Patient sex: F
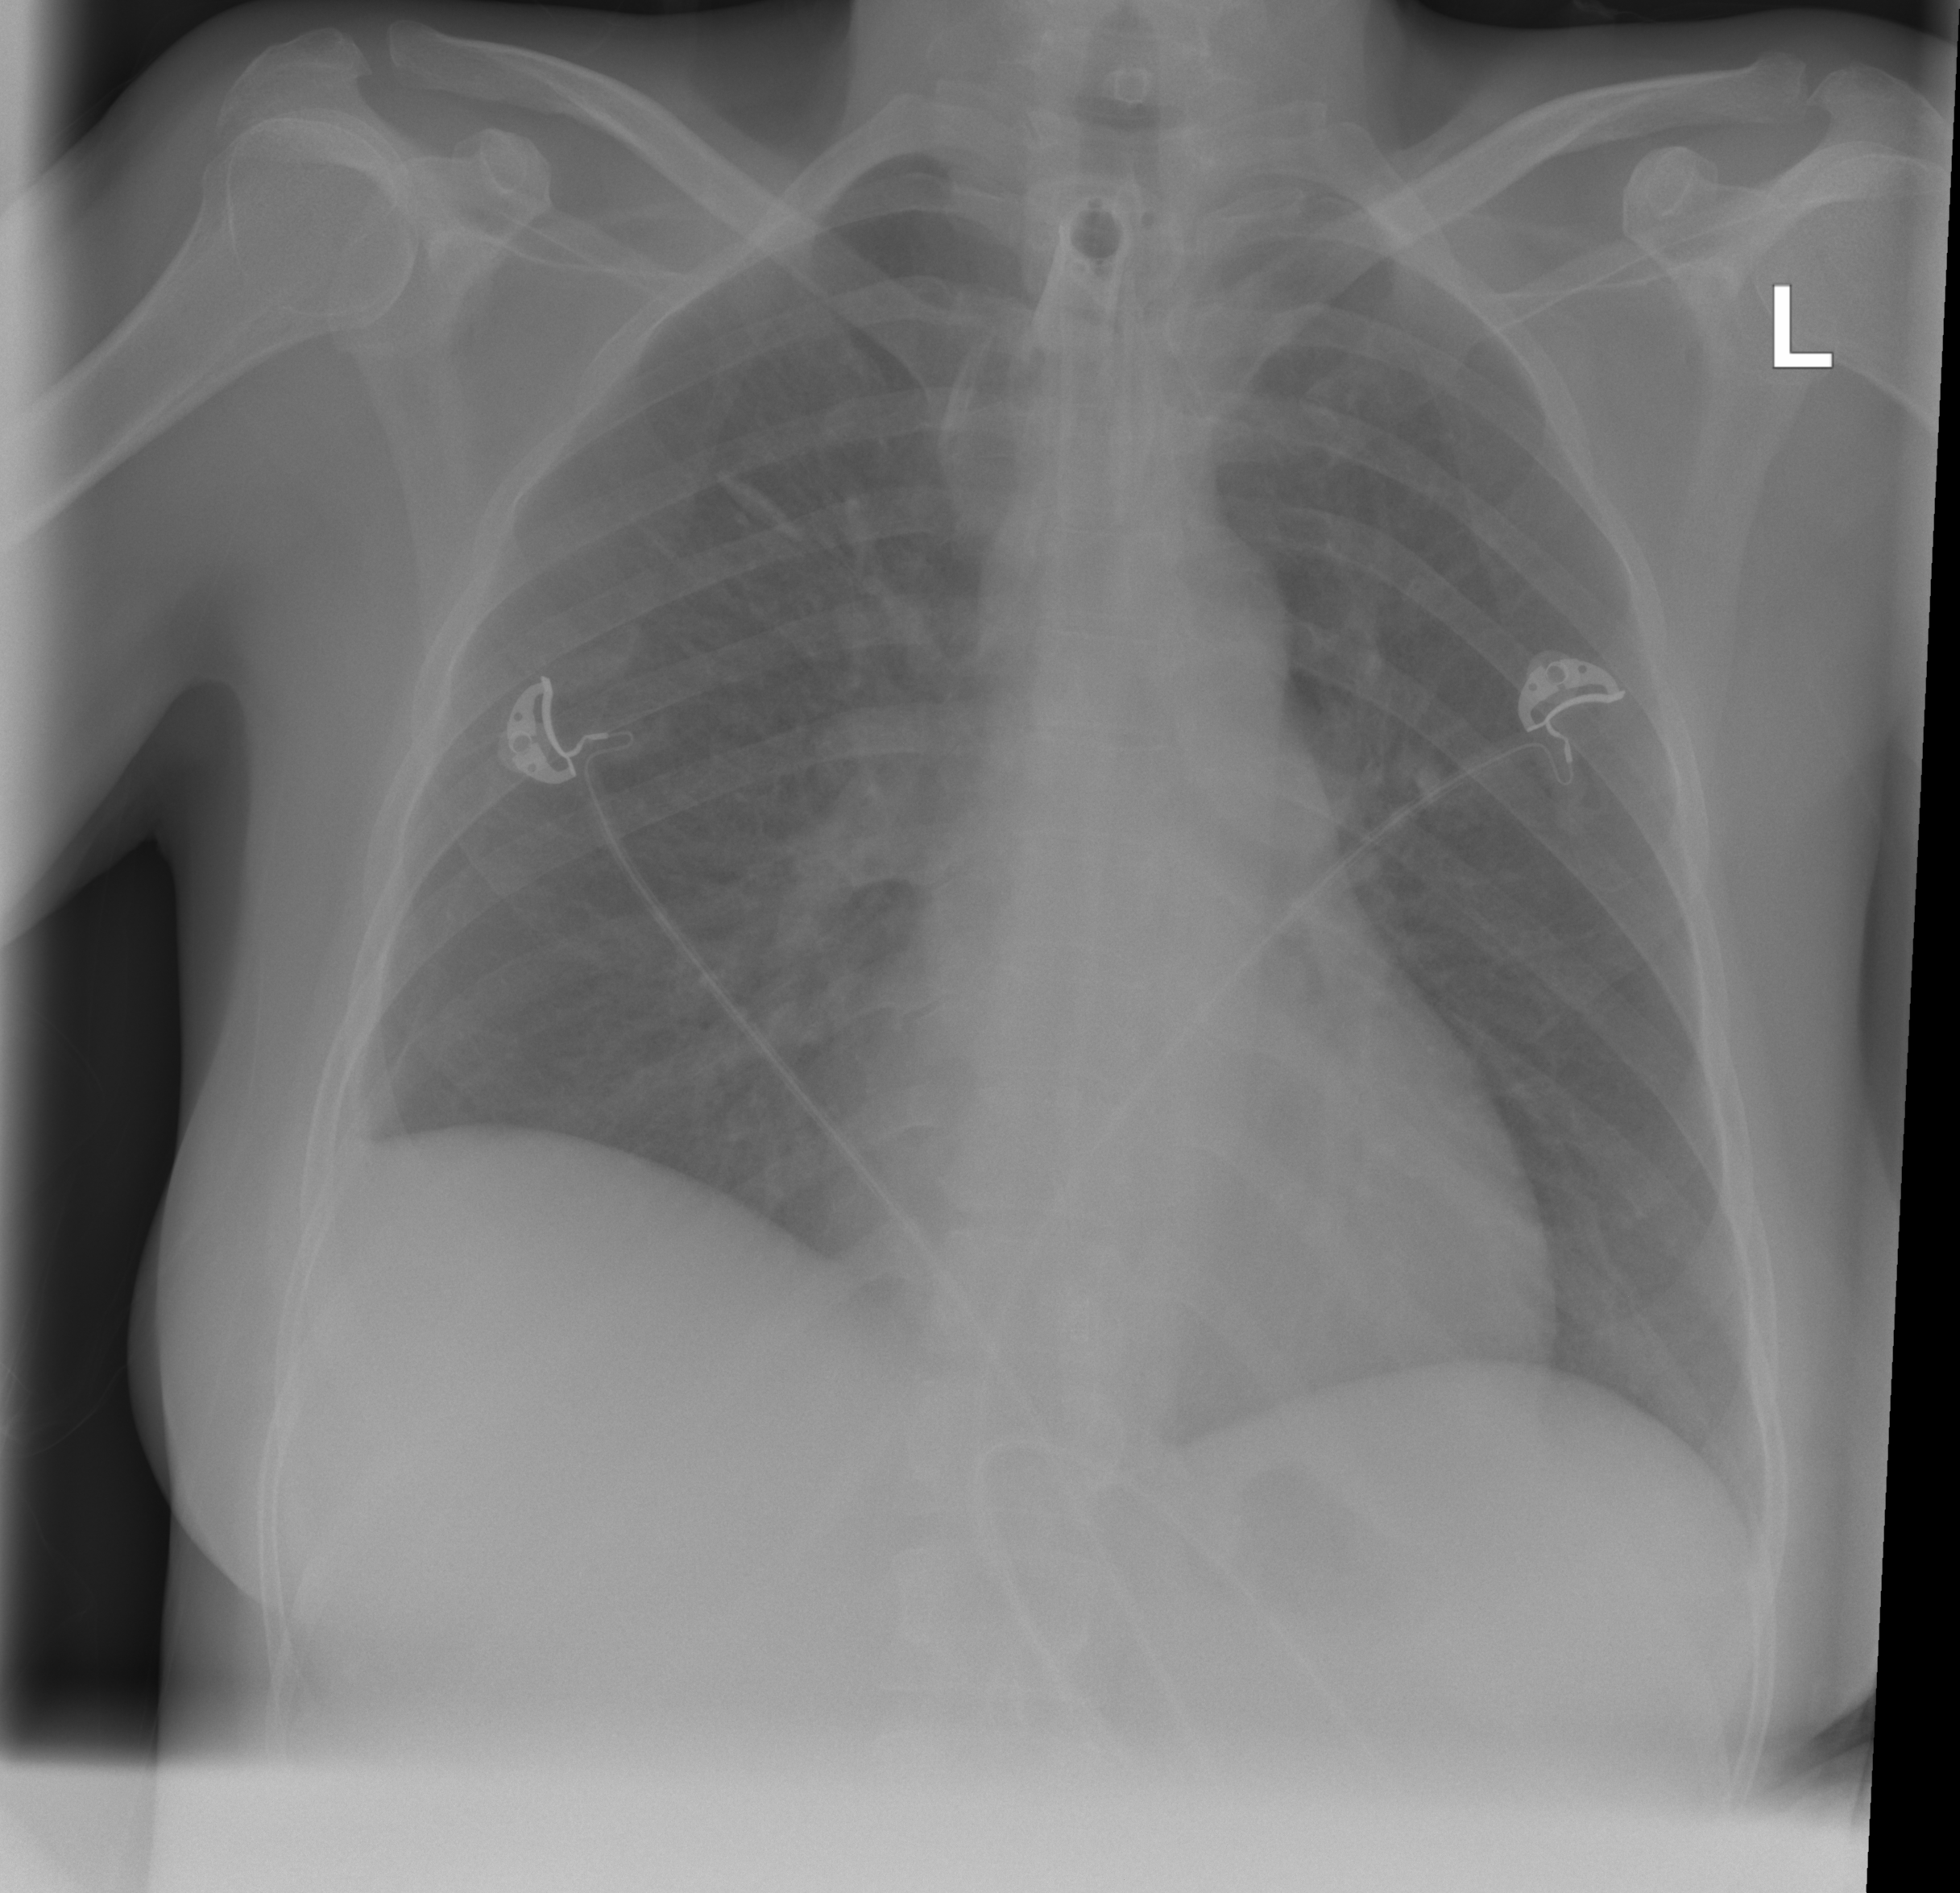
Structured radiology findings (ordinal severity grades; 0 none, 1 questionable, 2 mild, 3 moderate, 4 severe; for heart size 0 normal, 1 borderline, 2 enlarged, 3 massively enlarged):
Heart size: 0
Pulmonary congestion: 2
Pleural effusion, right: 0
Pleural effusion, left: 0
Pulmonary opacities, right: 2
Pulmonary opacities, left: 1
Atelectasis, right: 0
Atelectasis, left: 0